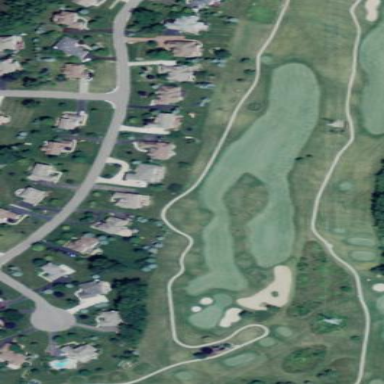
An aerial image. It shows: Golf fairway surrounded by grass.